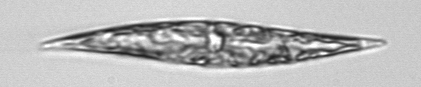
Label: Pleurosigma